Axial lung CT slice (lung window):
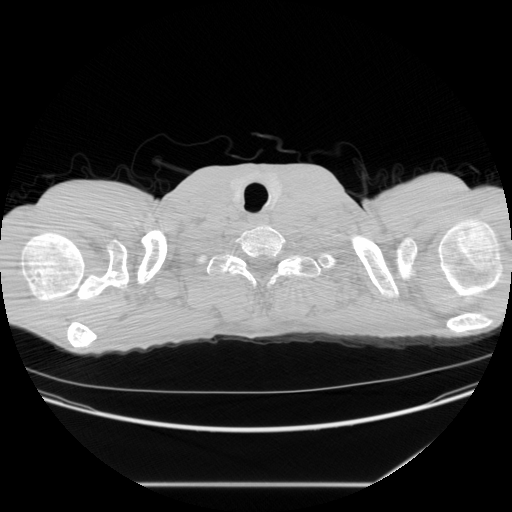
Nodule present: no